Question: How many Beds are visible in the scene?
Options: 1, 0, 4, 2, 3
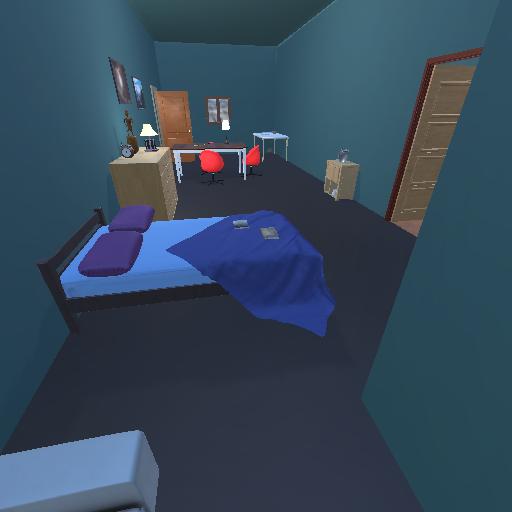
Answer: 1